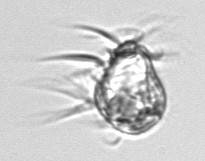
Label: Leegaardiella_ovalis